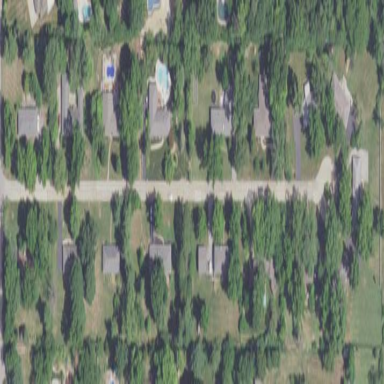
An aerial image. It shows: This residential area consists of single-family homes.